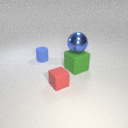
small red rubber cube in front of large green rubber cube